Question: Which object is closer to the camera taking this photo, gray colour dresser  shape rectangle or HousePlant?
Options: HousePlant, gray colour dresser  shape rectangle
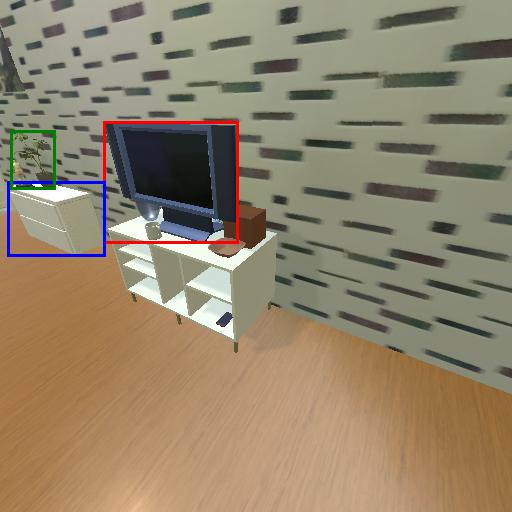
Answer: HousePlant